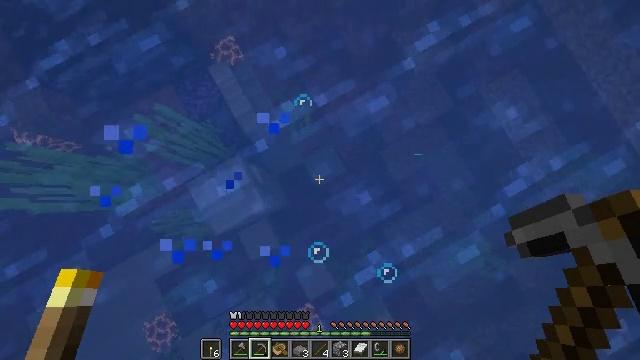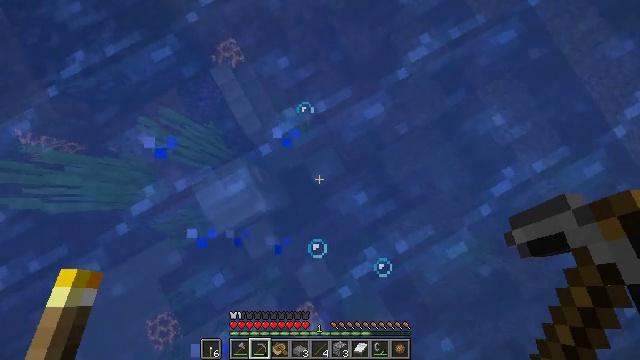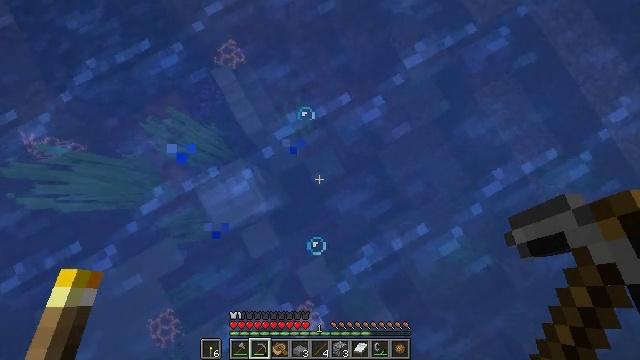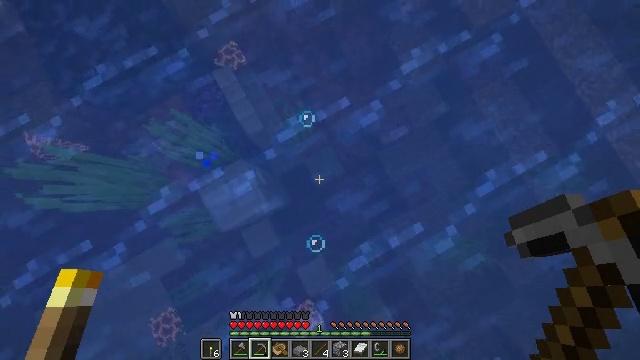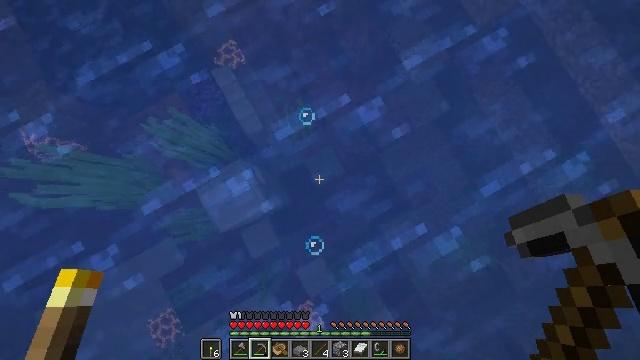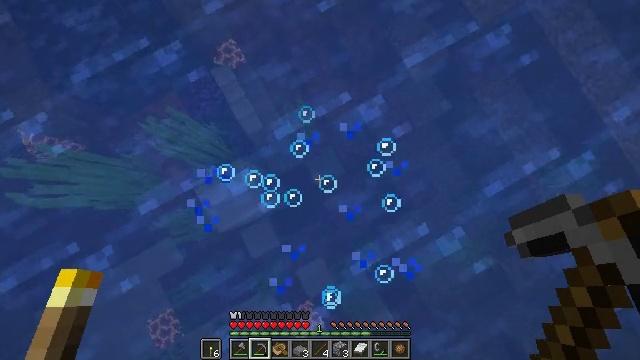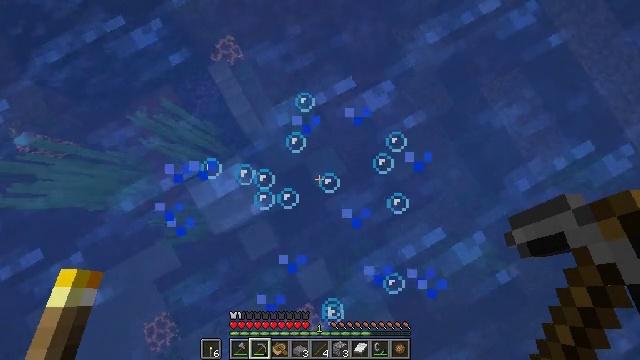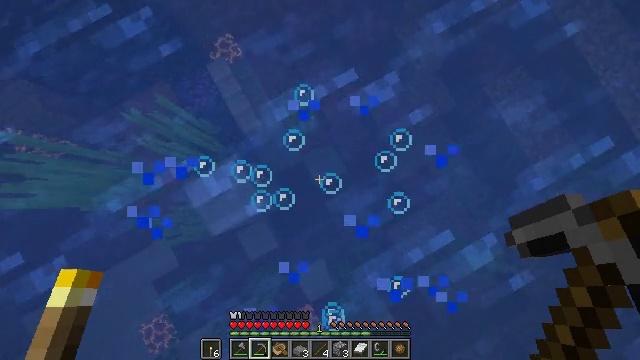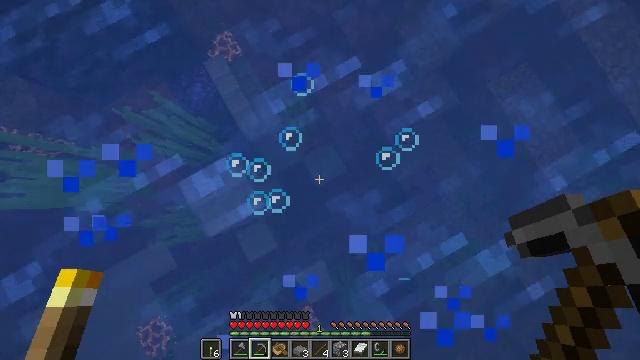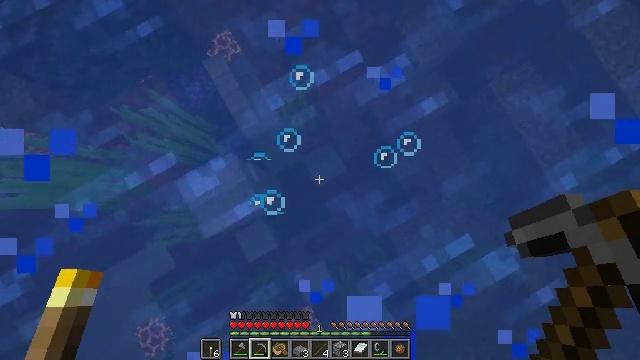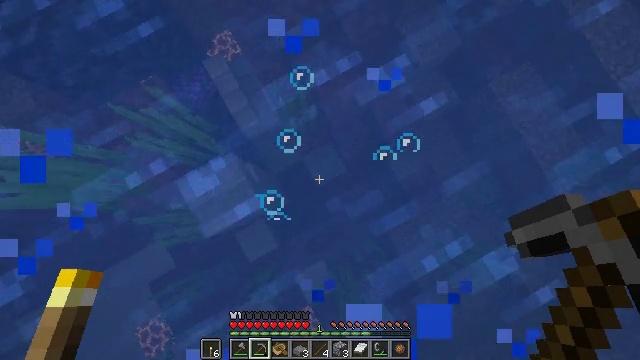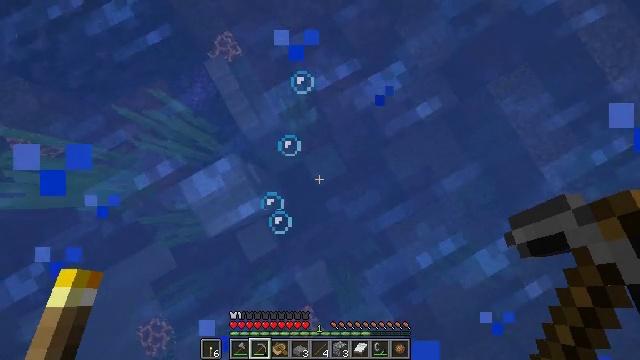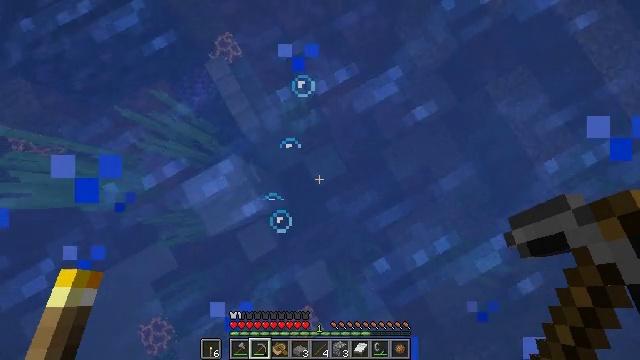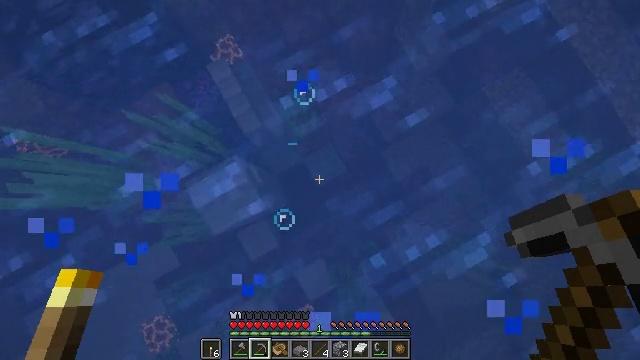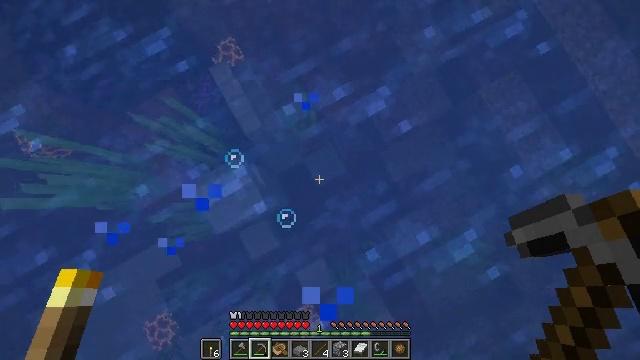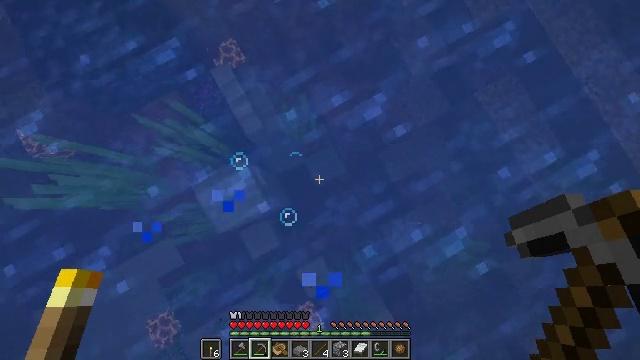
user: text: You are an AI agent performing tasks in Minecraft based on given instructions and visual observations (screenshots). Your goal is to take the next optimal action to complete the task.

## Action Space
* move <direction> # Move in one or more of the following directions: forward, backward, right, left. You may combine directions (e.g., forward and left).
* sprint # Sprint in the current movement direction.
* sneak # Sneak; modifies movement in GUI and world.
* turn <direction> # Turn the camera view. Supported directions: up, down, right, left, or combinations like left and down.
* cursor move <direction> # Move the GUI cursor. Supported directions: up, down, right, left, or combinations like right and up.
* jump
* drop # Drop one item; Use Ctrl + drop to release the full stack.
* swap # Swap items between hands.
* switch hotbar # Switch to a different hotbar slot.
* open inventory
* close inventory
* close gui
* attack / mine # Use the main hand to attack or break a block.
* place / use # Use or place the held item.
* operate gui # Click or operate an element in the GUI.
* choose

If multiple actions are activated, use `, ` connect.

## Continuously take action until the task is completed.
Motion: motion action
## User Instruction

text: Gather tall seagrass in the ocean.
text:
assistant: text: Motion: jump
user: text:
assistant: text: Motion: jump
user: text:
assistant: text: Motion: jump
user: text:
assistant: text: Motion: jump
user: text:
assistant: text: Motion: jump
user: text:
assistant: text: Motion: jump
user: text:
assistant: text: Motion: jump
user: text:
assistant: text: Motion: jump
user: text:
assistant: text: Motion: jump
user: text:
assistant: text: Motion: jump
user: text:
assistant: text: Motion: jump
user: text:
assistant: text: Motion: jump
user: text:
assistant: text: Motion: jump
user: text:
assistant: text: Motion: jump
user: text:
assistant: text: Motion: jump
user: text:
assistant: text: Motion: jump
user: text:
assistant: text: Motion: jump
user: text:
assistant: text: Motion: jump
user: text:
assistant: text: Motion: no_op
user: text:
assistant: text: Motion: no_op
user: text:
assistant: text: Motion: no_op
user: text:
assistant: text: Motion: no_op
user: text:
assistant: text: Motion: no_op
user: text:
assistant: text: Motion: no_op
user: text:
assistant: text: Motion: no_op
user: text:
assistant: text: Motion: no_op
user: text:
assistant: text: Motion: no_op
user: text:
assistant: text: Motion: no_op
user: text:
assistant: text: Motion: no_op
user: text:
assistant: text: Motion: no_op